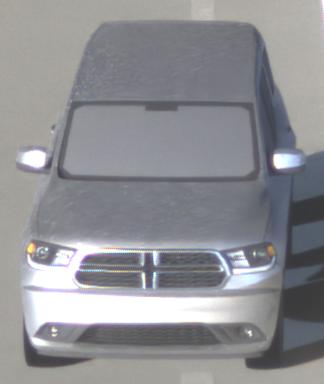
Make: Dodge
Model: Durango
Detailed model: Gen. 3
Model produced from: 2010
Doors: 5
Color: white
Road condition: dry road
Daytime: night
Contrast: high contrast